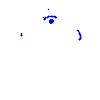
Particle: electron